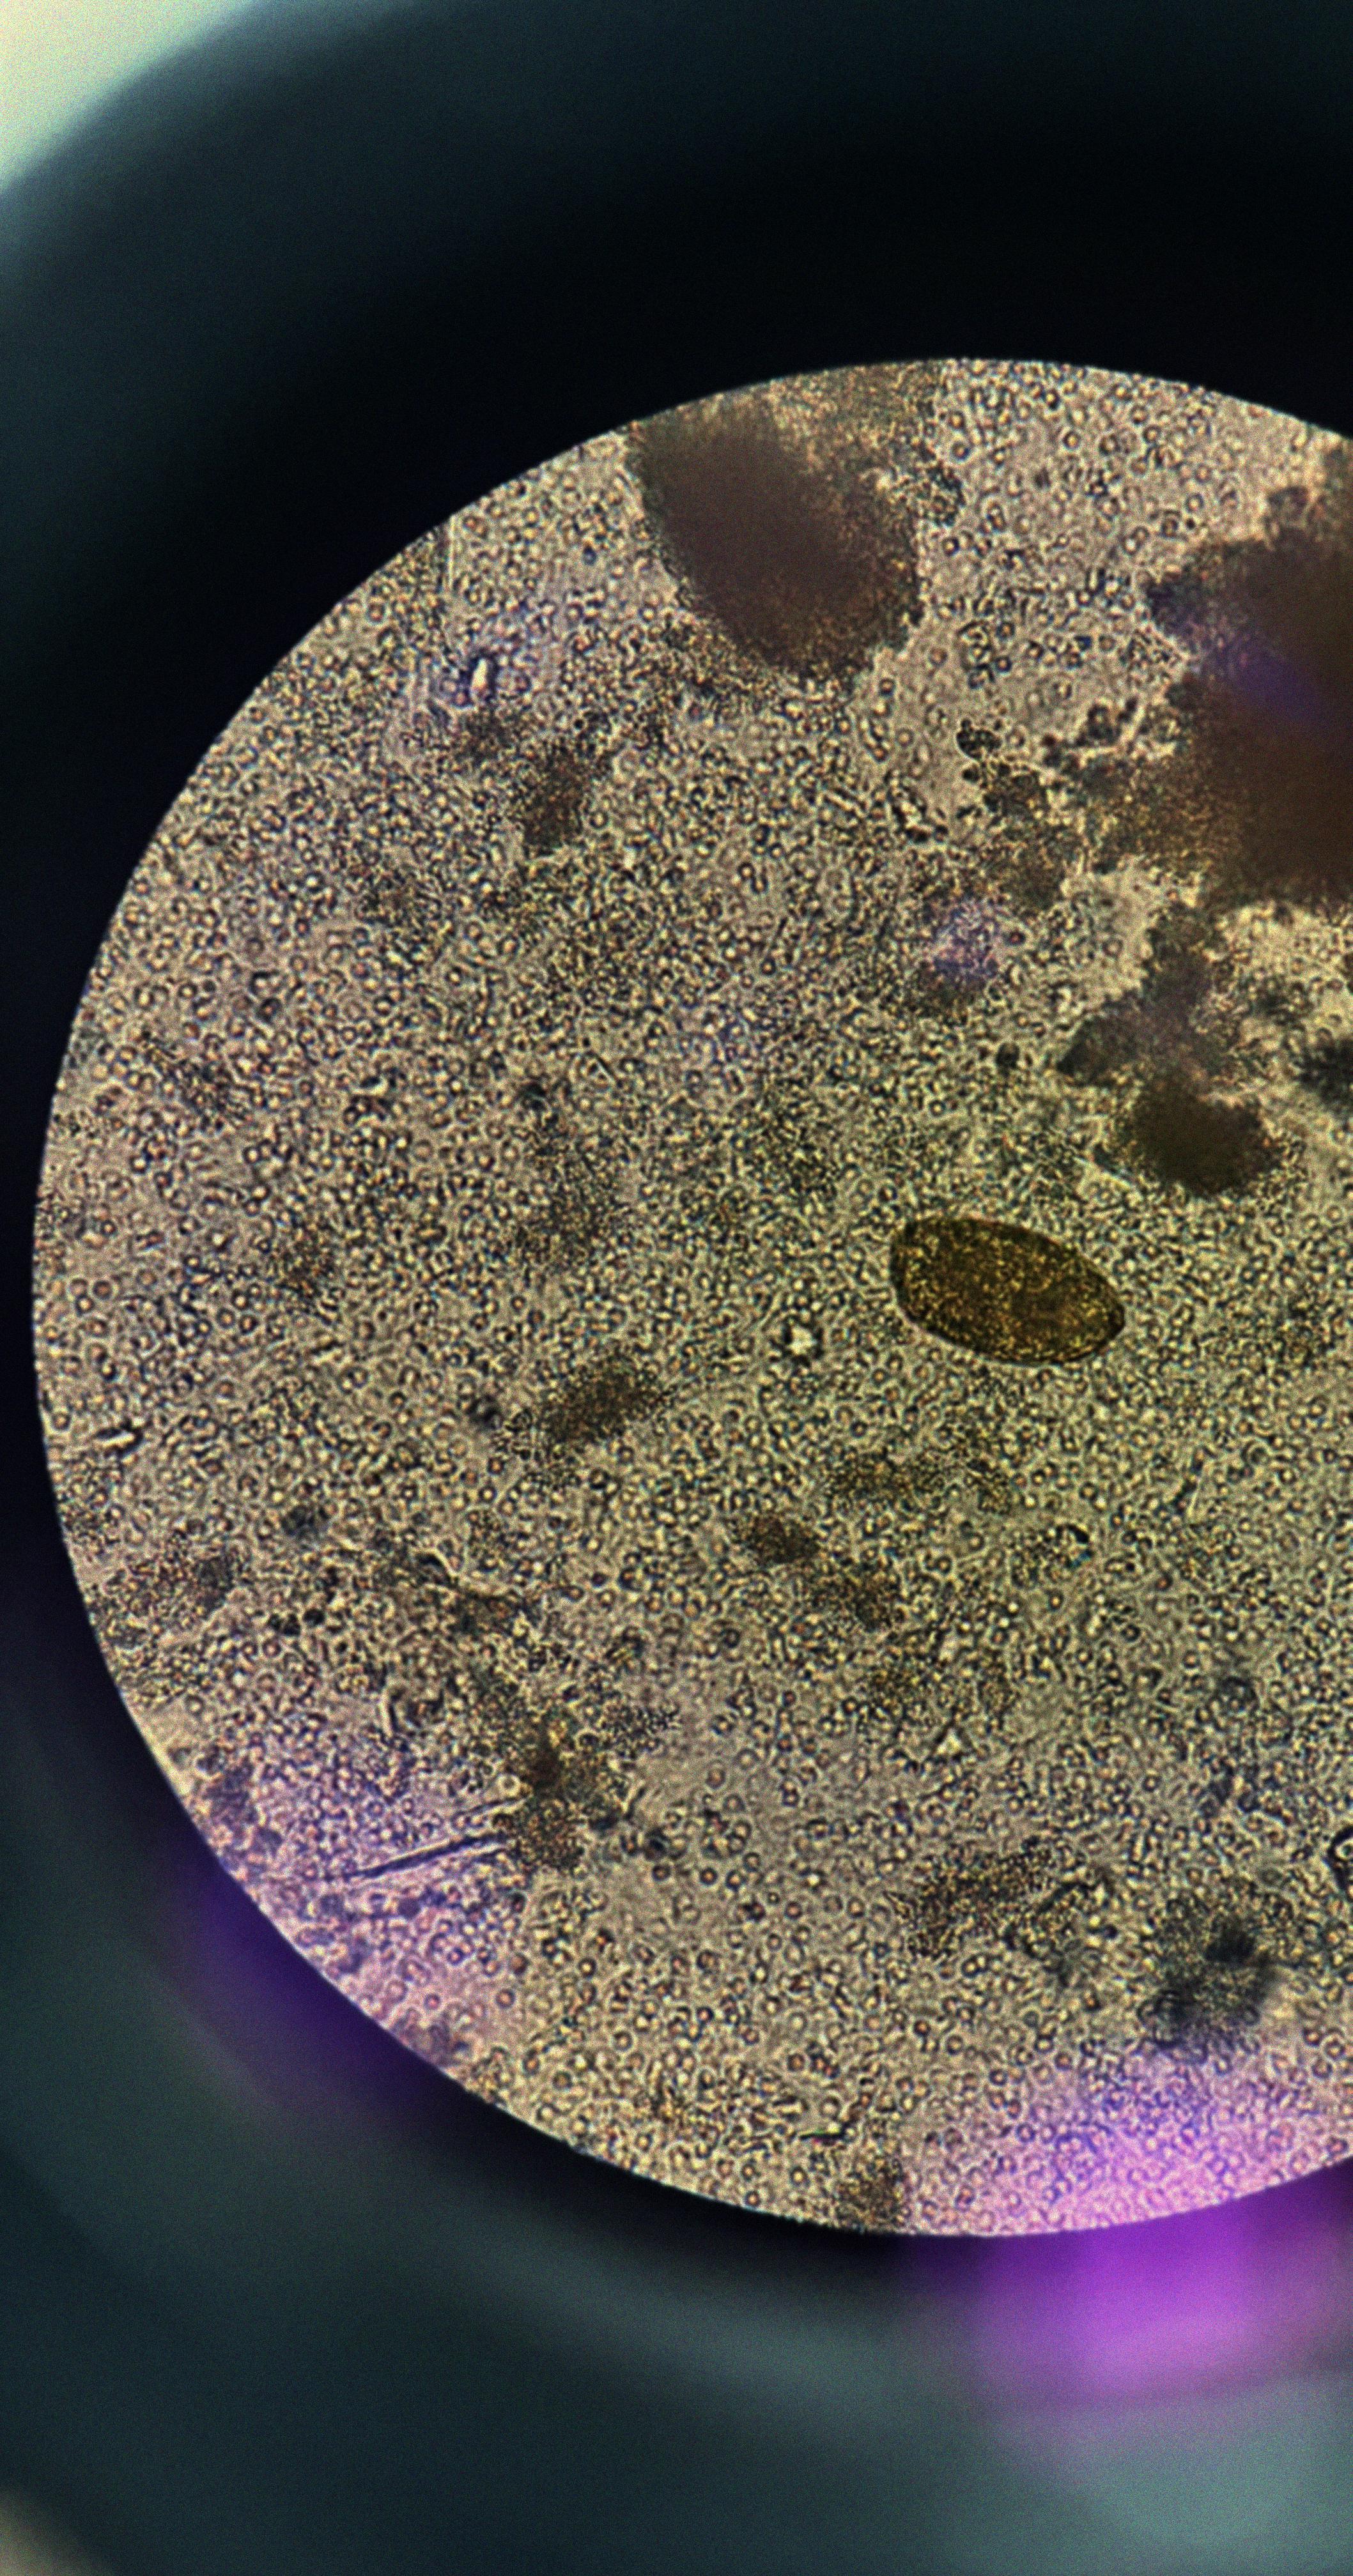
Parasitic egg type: Paragonimus spp